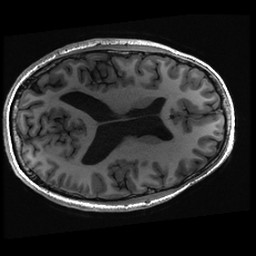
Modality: T1w
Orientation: axial
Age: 20
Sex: male